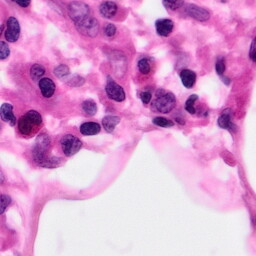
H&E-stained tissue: Pancreatic